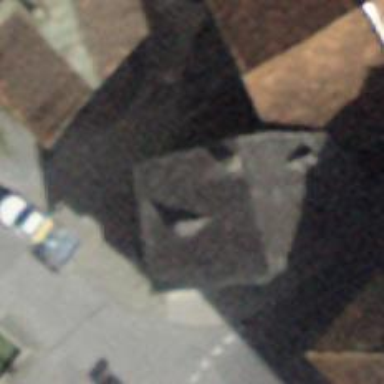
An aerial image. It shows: Pub.